Interaction volume radius: 10 \u00c5
Interaction volume height: 40 \u00c5
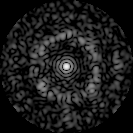
Disorder parameter: 0.741